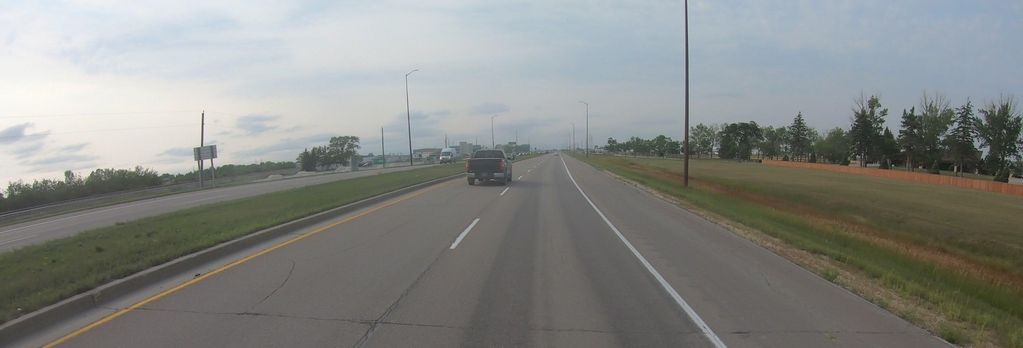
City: winnipeg